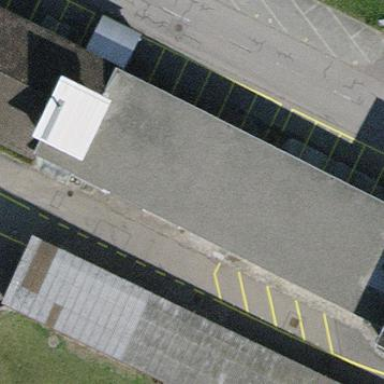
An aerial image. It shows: Commercial building.